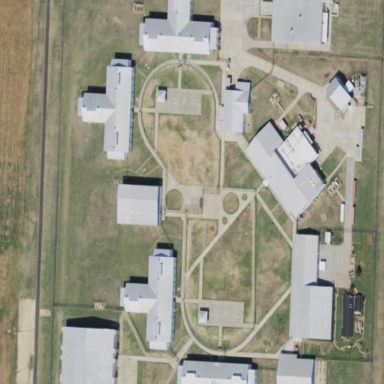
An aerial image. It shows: Prison.